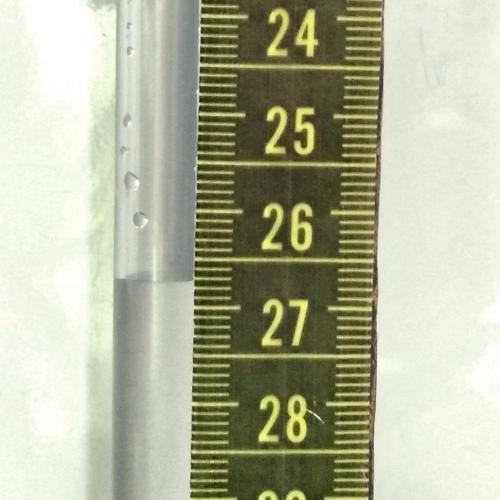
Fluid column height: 26.7 cm